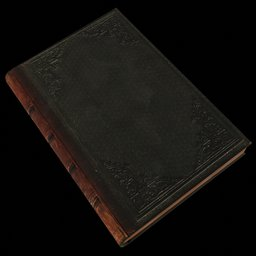
Label: tools